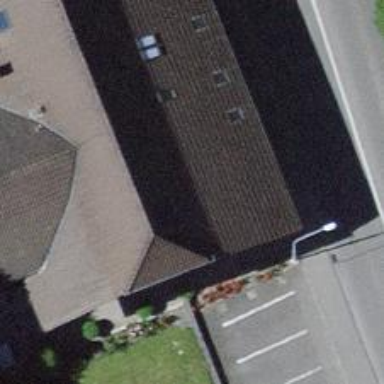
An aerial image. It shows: Restaurant.